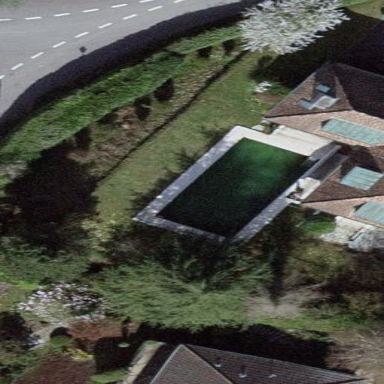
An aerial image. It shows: Swimming pool located in leisure land.